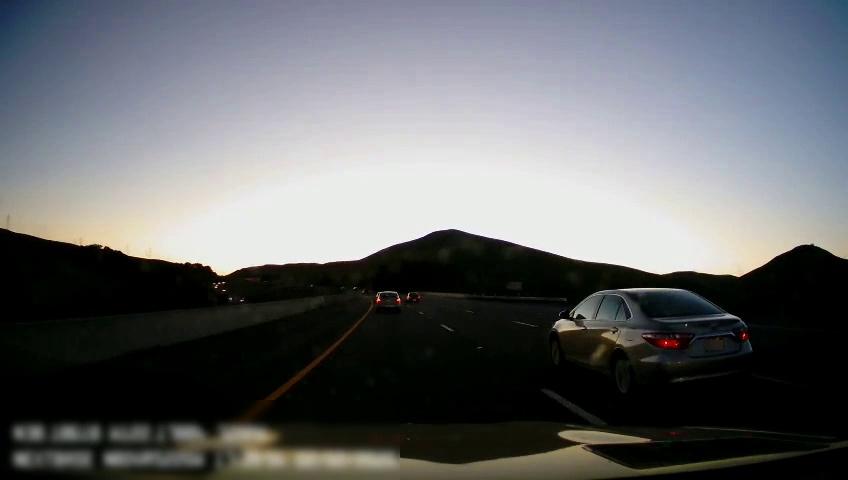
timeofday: Day
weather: Sunny
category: Drivable Space
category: Vehicles | Car
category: Vehicles | Car
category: Vehicles | Car
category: Lanes | Alternate Lane
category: Lanes | Current Lane
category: Lanes | Current Lane
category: Lanes | Alternate Lane
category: Lanes | Alternate Lane